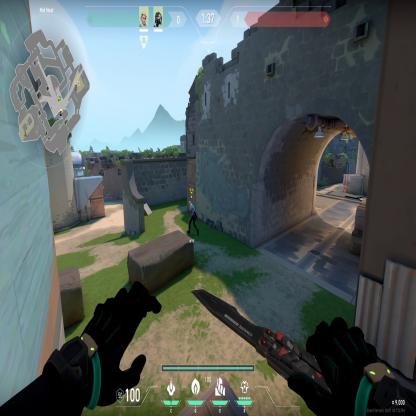
Label: teammate